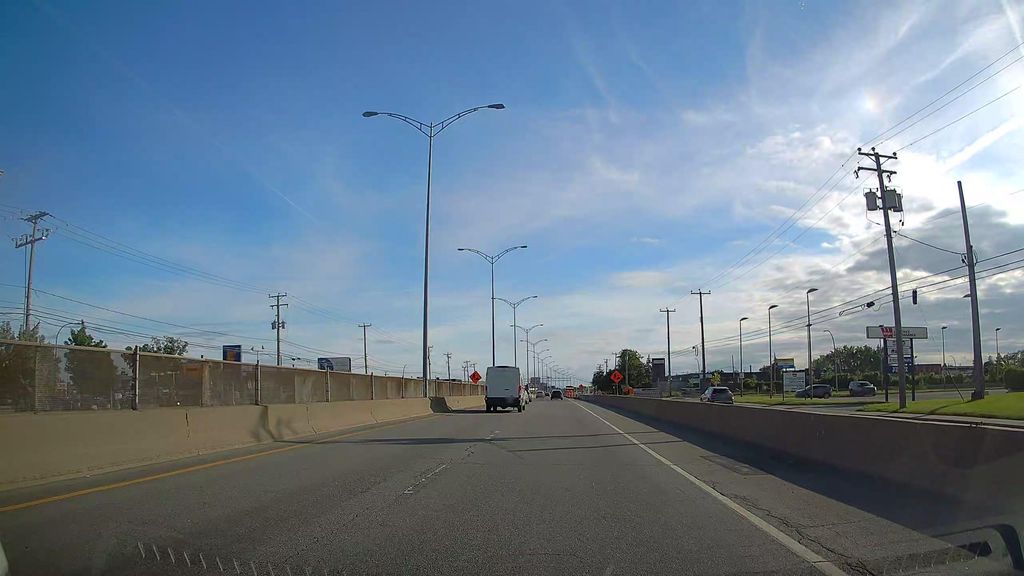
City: montreal